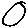
Label: circle